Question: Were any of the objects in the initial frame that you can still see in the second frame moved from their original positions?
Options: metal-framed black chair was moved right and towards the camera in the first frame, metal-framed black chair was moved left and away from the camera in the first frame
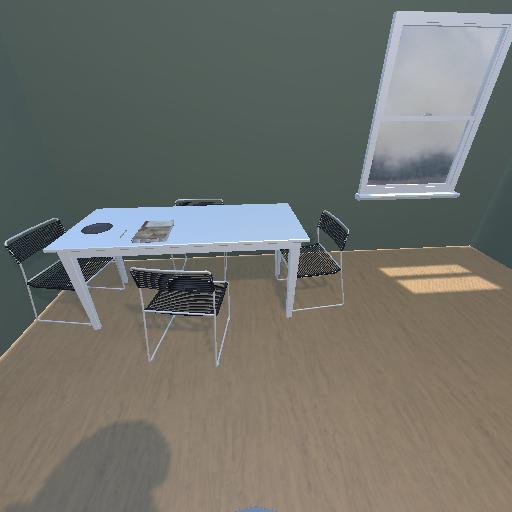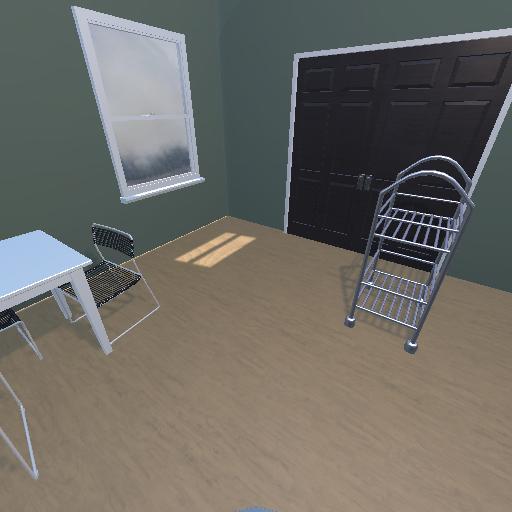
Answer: metal-framed black chair was moved right and towards the camera in the first frame